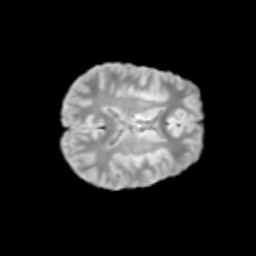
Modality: T2w
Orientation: axial
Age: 12
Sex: male
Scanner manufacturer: siemens
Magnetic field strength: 3 T
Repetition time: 3.8 s
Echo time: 0.07 s